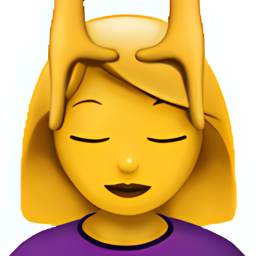
Name: woman getting face massage
Emoji: 💆‍♀️
Group: People & Body
Sub-group: person-activity